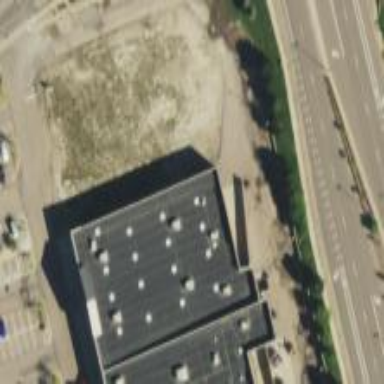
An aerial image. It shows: Retail building.